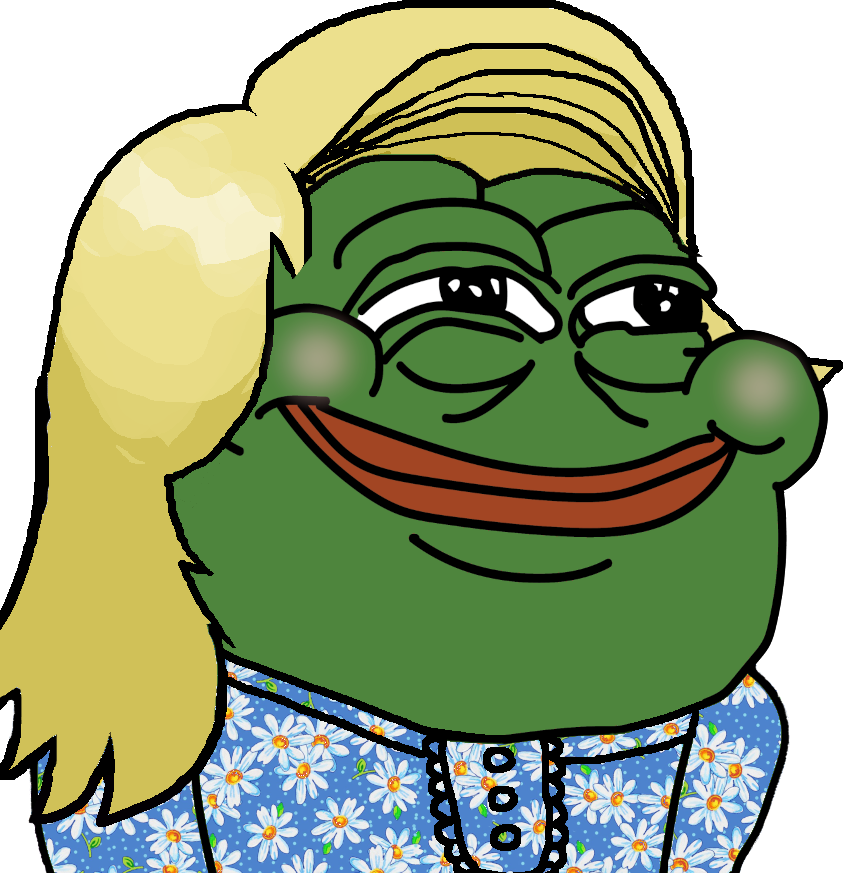
Label: 5_Pepe